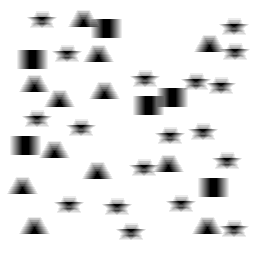
Squares: 6
Triangles: 12
Stars: 18
Total shapes: 36